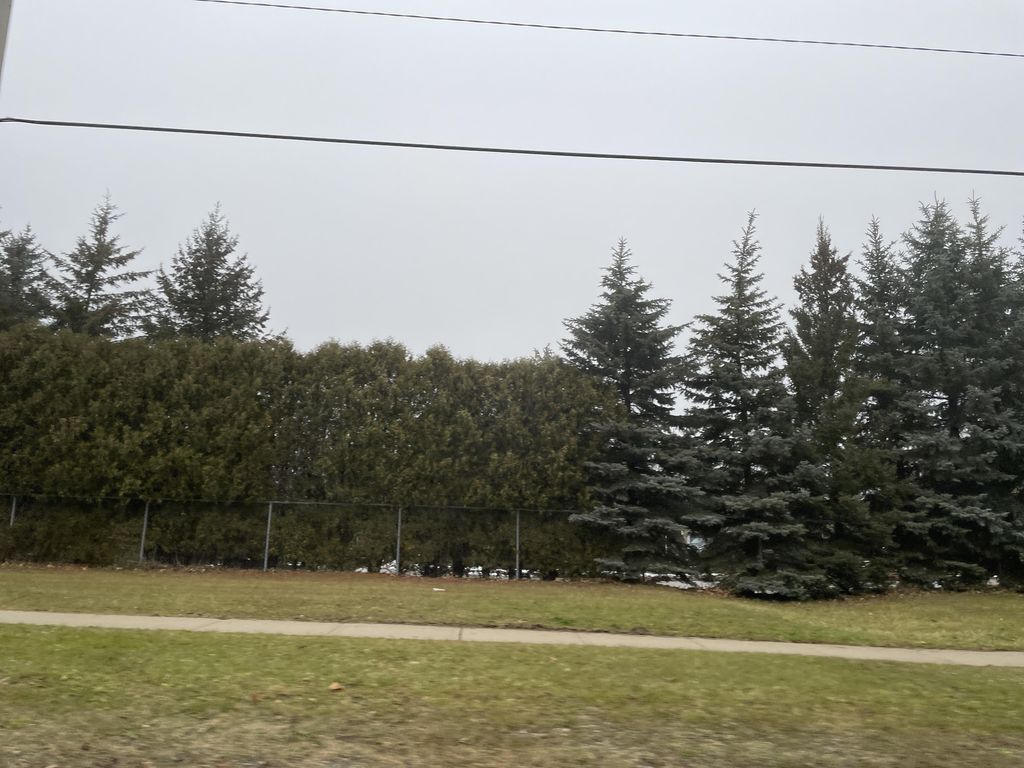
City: kitchener-waterloo